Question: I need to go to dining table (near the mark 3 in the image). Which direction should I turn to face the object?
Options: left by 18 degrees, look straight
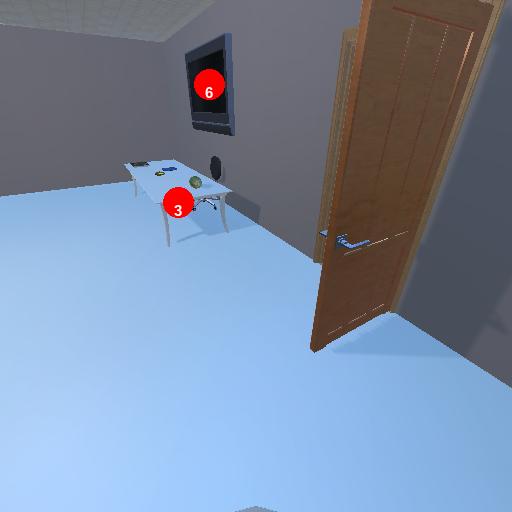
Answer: left by 18 degrees